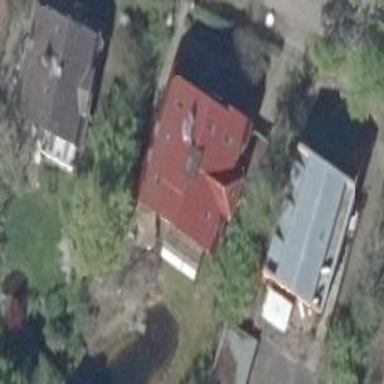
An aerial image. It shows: Apartments building with gambrel-shaped roof.